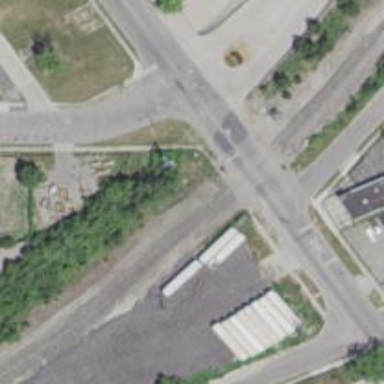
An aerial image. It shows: Crossing for the railway.